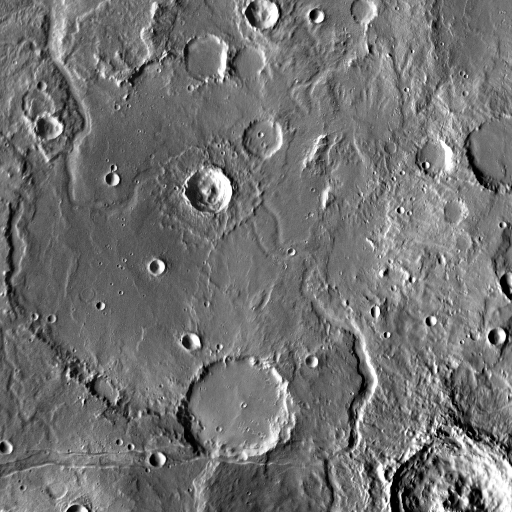
Crater classes present: Background, Other, Layered, Buried, Secondary